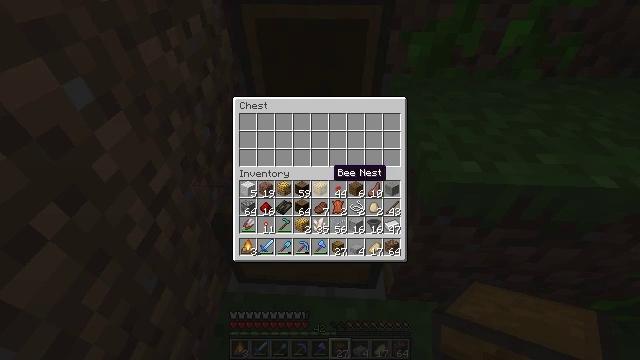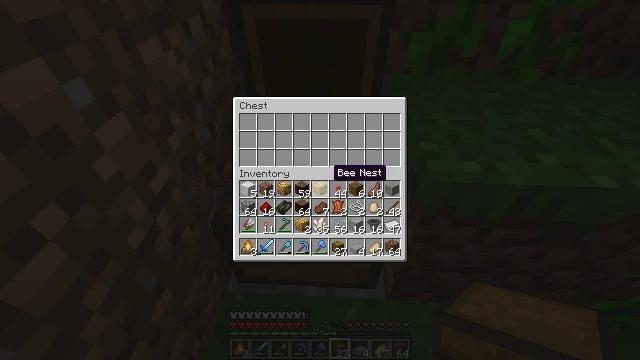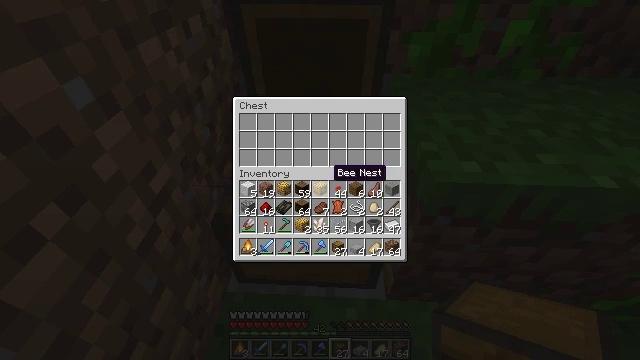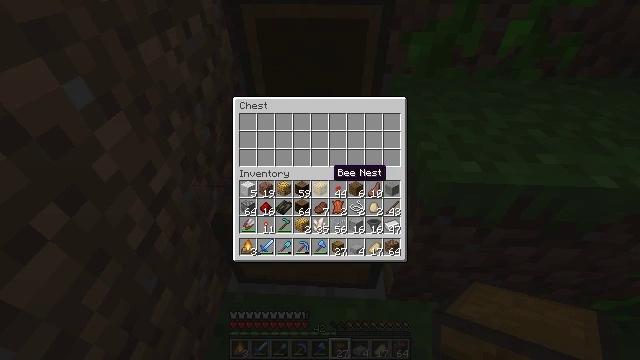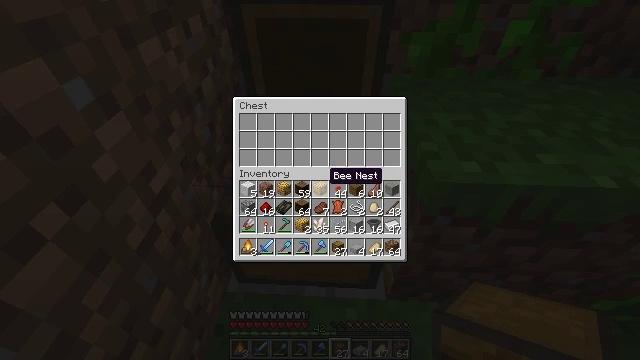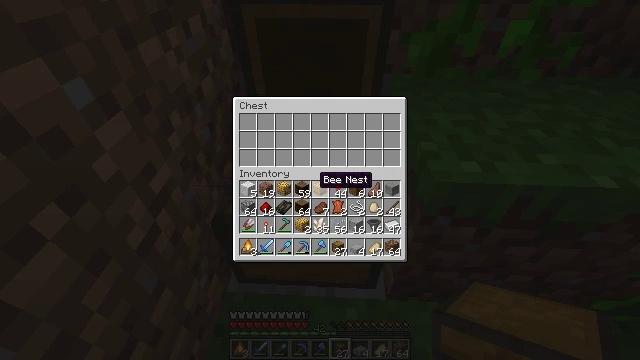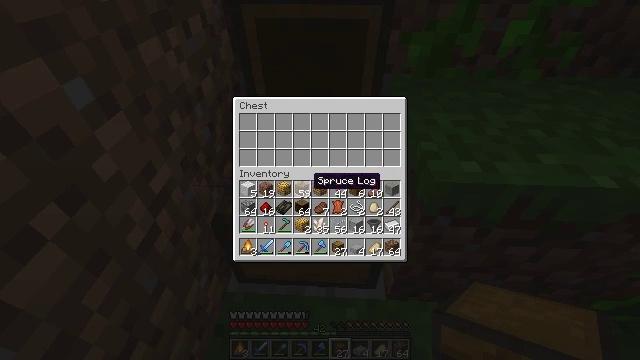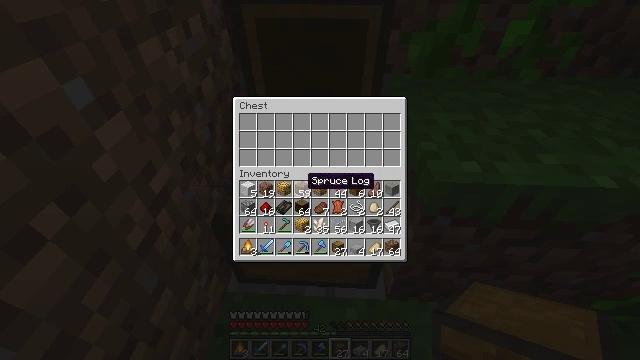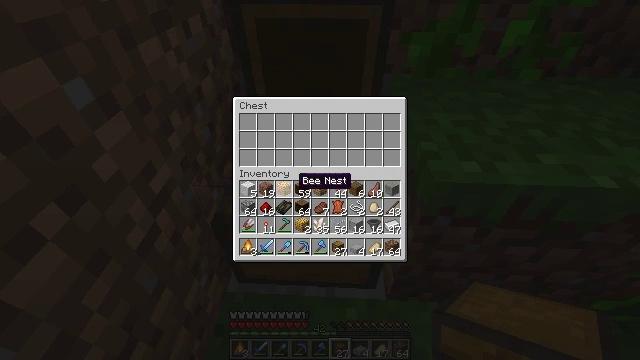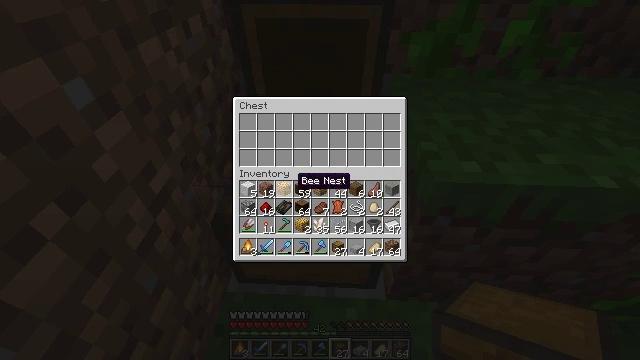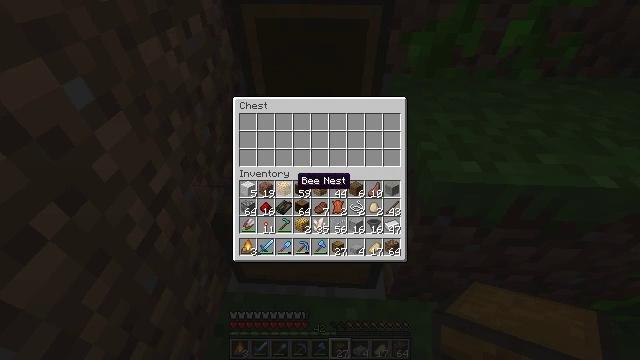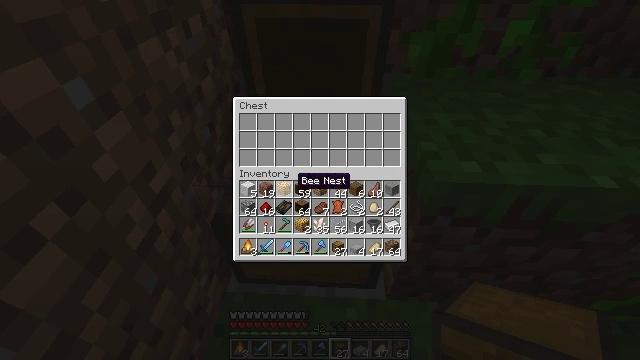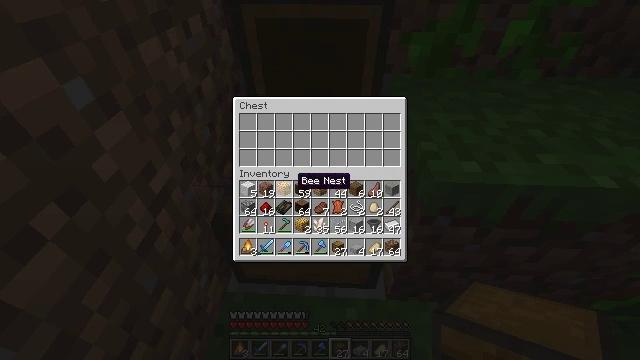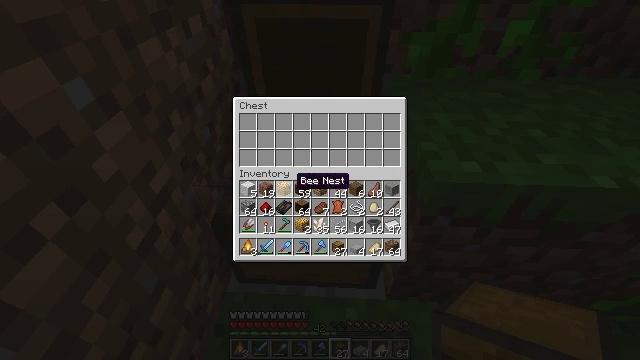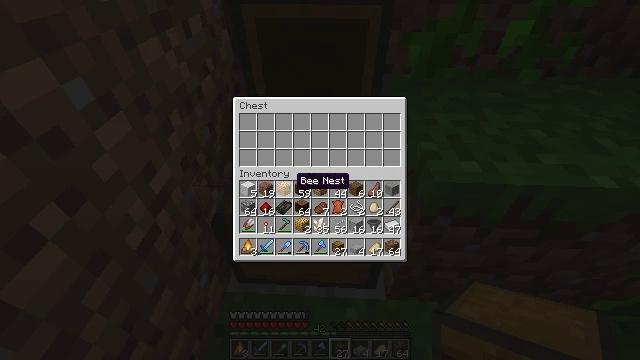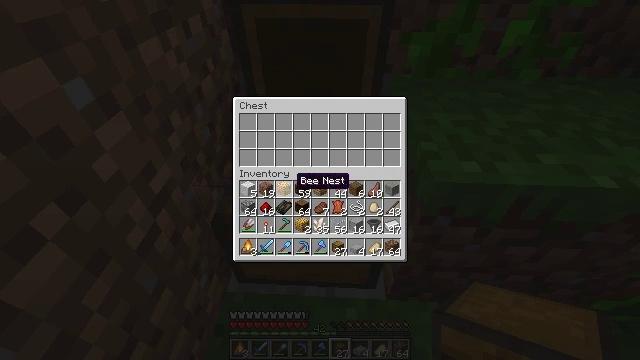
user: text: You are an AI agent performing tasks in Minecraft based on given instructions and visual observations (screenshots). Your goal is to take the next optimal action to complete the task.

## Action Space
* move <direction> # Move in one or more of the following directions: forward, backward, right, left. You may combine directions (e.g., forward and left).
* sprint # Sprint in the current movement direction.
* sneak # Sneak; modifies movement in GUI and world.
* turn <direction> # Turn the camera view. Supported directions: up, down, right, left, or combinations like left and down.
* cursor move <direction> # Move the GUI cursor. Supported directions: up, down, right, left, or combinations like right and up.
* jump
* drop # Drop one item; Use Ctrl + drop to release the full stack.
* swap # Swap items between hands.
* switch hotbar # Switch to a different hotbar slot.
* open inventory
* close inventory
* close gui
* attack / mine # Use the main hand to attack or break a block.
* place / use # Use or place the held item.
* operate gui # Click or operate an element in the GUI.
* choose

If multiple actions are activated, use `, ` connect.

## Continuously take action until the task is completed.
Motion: motion action
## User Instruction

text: Open the crafting table and craft a dried kelp block with kelp.
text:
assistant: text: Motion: no_op
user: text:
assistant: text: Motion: no_op
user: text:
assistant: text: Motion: no_op
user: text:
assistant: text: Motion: no_op
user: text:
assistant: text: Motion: cursor move left
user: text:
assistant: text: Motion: no_op
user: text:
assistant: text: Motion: no_op
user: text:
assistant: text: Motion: cursor move left
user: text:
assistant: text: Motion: sneak
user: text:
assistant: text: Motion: sneak
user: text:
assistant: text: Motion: sneak
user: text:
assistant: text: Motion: sneak
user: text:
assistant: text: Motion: sneak
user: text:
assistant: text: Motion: sneak
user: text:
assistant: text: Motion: sneak
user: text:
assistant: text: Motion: sneak, operate gui
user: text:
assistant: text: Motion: sneak, operate gui
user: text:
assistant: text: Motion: sneak, cursor move right, operate gui
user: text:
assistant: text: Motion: sneak, cursor move right
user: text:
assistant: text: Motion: sneak
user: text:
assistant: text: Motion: sneak
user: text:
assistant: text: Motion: sneak
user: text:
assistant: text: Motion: sneak
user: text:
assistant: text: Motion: sneak
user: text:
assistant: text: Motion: sneak, operate gui
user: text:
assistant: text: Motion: sneak, operate gui
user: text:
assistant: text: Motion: sneak, operate gui
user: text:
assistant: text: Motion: sneak, cursor move down
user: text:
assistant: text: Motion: sneak, cursor move down
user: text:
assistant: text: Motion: sneak